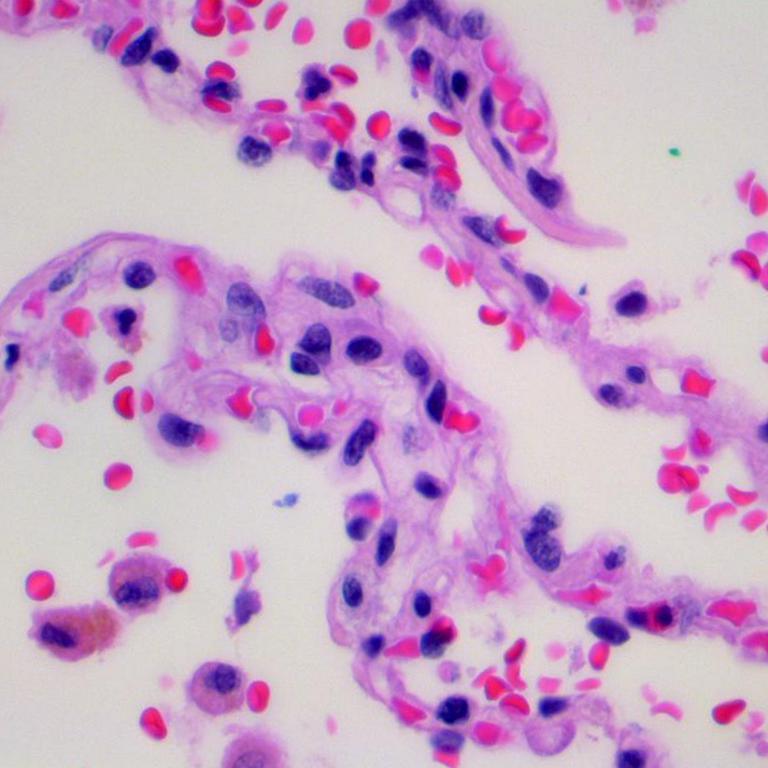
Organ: lung
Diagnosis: benign